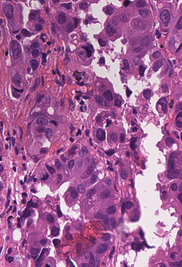
Tumor epithelial tissue: yes
Tumor-associated stroma tissue: yes
Normal tissue: no